Question: I have one table that looks like this
'''
head(reduced_nunn)
ln_maddison_pcgdp2000 ln_export_area ln_export_pop abs_latitude longitude
1 6.670766 7.967494 14.399250 8 17.54142
2 6.354370 1.140843 4.451658 16 29.88722
3 7.187657 8.304137 13.308970 6 2.34264
4 6.748760 6.413822 11.724290 12 -1.74292
5 8.377471 -2.302585 3.912023 24 23.82042
6 6.472346 1.171314 8.052058 4 20.48058
rain_min humid_max low_temp ln_coastline_area island_dum islam legor_fr legor_uk
1 0 78 14 <PHONE> 0 0 1 0
2 5 82 17 -4.<PHONE> 0 1 1 0
3 13 78 18 <PHONE> 0 13 1 0
4 0 67 9 -4.<PHONE> 0 42 1 0
5 0 74 -4 -4.<PHONE> 0 0 0 1
6 5 72 14 -4.<PHONE> 0 8 1 0
ln_avg_gold_pop ln_avg_oil_pop ln_avg_all_diamonds_pop atlantic_distance_minimum
1 -6.614335 0.643126 -1.701396 5.668760
2 -2.633923 -9.210340 -6.907755 10.626210
3 -13.815510 -3.531555 -6.907755 5.120652
4 -2.164328 -9.210340 -6.907755 4.774938
5 -3.705090 -9.210340 2.186849 5.686335
6 -3.316046 -9.210340 -1.849576 5.642056
indian_distance_minimum saharan_distance_minimum red_sea_distance_minimum
1 6.980571 4.925892 3.872354
2 2.570375 3.718742 2.215324
3 9.233961 2.834785 3.901736
4 9.299419 2.763519 4.239375
5 5.764575 5.856533 4.299600
6 8.772295 2.840084 2.293167
'''
I want to generate this table:

Which I did without too much trouble
'''
summarystats <- data.frame(
"Names" = as.vector(names(reduced_nunn)),
"Mean" = as.vector(sapply(reduced_nunn,mean)),
"Standard Deviation" = as.vector(sapply(reduced_nunn,sd)),
"Minimum" = as.vector(sapply(reduced_nunn,min)),
"Maximum" = as.vector(sapply(reduced_nunn,max)),
"Number of Observations" = as.vector(sapply(reduced_nunn,length)))
'''
However, I'm wondering if there is a way that I can use an apply function or something to avoid having to write 'as.vector(sapply(reduced_nunn,fun)' so many times. I can't think of a good way to do it. Can anyone think of anything?
The data is below
'''
> dput(reduced_nunn)
structure(list(ln_maddison_pcgdp2000 = c(6.670766, 6.35437, 7.187657,
6.74876, 8.377471, 6.472346, 7.189922, 7.01661, 7.702556, 6.364751,
7.482682, 7.005789, 7.934514, 7.979339, 6.436151, 8.265393, 7.154615,
6.349139, 6.796824, 6.523562, 8.981682, 6.927558, 6.741701, 7.750184,
7.405496, 7.885329, 6.559615, 6.73578, 7.266828, 6.924613, 9.273503,
6.520621, 8.24144, 6.22059, 7.052721, 6.721426, 6.898715, 7.267525,
5.937536, 6.760415, 7.111512, 7.865572, 8.75684, 6.049734, 6.35437,
8.420241, 6.261492, 6.669498, 8.32821, 5.384495, 6.50129, 7.154615
), ln_export_area = c(7.967494, 1.140843, 8.304137, 6.413822,
-2.302585, 1.171314, 5.096793, 4.944928, 5.623267, -2.302585,
-2.302585, -1.661718, 3.257355, <PHONE>, 7.078711, 4.62739,
8.818254, 7.26078, 7.561687, 8.518584, -<PHONE>, 4.99911, 4.113622,
1.61487, -2.302585, -2.302585, 5.363239, 6.520308, 6.659775,
5.072949, -2.302585, 6.968824, -1.465302, 2.752292, 7.690816,
-2.302585, 5.841245, 7.561687, 6.878126, 3.923764, -2.302585,
-2.302585, -2.302585, 6.023867, 8.536835, -2.302585, 6.338511,
2.959842, <PHONE>, 5.787438, 3.614361, 1.023552), ln_export_pop = c(14.39925,
4.451658, 13.30897, 11.72429, 3.912023, 8.052058, 10.8437, 10.33106,
12.39107, 3.912023, 3.912023, 4.703024, 9.961392, 5.477251, 12.99278,
11.69496, 13.69867, 12.8232, 12.20487, 13.78166, 4.560218, 10.44663,
10.01004, 9.503454, 3.912023, 3.912023, 11.35552, 13.05647, 12.70125,
12.87464, 3.912023, 12.33135, 7.080479, 9.695232, 12.08837, 3.912023,
11.95632, 12.91682, 11.47905, 10.37327, 3.912023, 3.912023, 3.912023,
12.87262, 13.28513, 3.912023, 12.10194, 7.543646, 7.011269, 11.76894,
10.893, 7.925018), abs_latitude = c(8, 16, 6, 12, 24, 4, 6, 4,
4, 11, 15, 11, 36, 28, 12, 0.2, 7, 10, 13, 12, 3, 2, 6, 32, 29,
33, 19, 14, 23, 18, 20, 15, 24, 13, 9, 2, 12, 14, 8, 5, 0.2,
26, 4, 12, 6, 36, 4, 0.2, 30, 7, 20, 19), longitude = c(17.54142,
29.88722, 2.34264, -1.74292, 23.82042, 20.48058, -5.55555, 12.74132,
15.2263, 43.49777, -24.04431, 42.57752, 2.63691, 29.87953, 39.61983,
11.79747, -1.20736, -10.93922, -15.38402, -14.96533, 10.34204,
37.85755, -9.3071, 18.04934, 28.2439, -6.35425, 46.72618, -3.54519,
35.58901, -10.34285, 57.79387, 34.30362, 17.21072, 9.3731, 8.10141,
29.91774, 30.04159, -14.46586, -11.79189, 45.93132, 6.68778,
31.49749, 55.37541, 18.66029, 0.97634, 9.56295, 34.81658, 32.38633,
25.14831, 23.65134, 27.81663, 29.87154), rain_min = c(0L, 5L,
13L, 0L, 0L, 5L, 41L, 23L, 0L, 69L, 0L, 0L, 0L, 0L, 5L, 3L, 15L,
3L, 0L, 0L, 5L, 15L, 31L, 0L, 8L, 0L, 8L, 0L, 13L, 0L, 0L, 0L,
0L, 0L, 25L, 7L, 0L, 0L, 3L, 0L, 0L, 20L, 69L, 0L, 15L, 3L, 0L,
46L, 8L, 3L, 0L, 0L), humid_max = c(78L, 82L, 78L, 67L, 74L,
72L, 82L, 75L, 71L, 78L, 73L, 74L, 66L, 41L, 73L, 79L, 77L, 87L,
78L, 74L, 95L, 62L, 95L, 72L, 42L, 72L, 71L, 73L, 67L, 69L, 74L,
66L, 35L, 68L, 80L, 83L, 41L, 74L, 82L, 80L, 79L, 81L, 78L, 72L,
77L, 64L, 56L, 72L, 67L, 73L, 71L, 57L), low_temp = c(14L, 17L,
18L, 9L, -4L, 14L, 15L, 14L, 12L, 19L, 13L, 17L, 0L, 1L, 0L,
17L, 15L, 17L, 7L, 13L, 17L, 5L, 13L, 1L, -9L, 0L, 1L, 8L, 7L,
7L, 10L, -1L, -4L, 8L, 16L, 12L, 5L, 12L, 19L, 15L, 13L, -5L,
19L, 8L, 15L, -1L, 8L, 12L, -2L, 14L, 4L, 0L), ln_coastline_area = c(<PHONE>,
-4.60517, <PHONE>, -4.60517, -4.60517, -4.60517, <PHONE>,
-<PHONE>, -<PHONE>, 5.054218, 5.478362, 2.65835, -<PHONE>,
<PHONE>, 4.529333, 1.194601, 0.813252, <PHONE>, 1.957224,
2.026835, 2.35459, -0.084053, 1.651772, <PHONE>, -4.60517,
1.414962, 2.107577, -4.60517, 1.124865, -<PHONE>, 4.555573,
-4.60517, <PHONE>, -4.60517, -<PHONE>, -4.60517, -1.079278,
<PHONE>, 1.723961, 1.55798, 5.383156, -4.60517, 6.983902, -4.60517,
-<PHONE>, 1.947651, <PHONE>, -4.60517, <PHONE>, -4.151253,
-4.60517, -4.60517), island_dum = c(0L, 0L, 0L, 0L, 0L, 0L, 0L,
0L, 0L, 1L, 1L, 0L, 0L, 0L, 0L, 0L, 0L, 0L, 0L, 0L, 0L, 0L, 0L,
0L, 0L, 0L, 0L, 0L, 0L, 0L, 1L, 0L, 0L, 0L, 0L, 0L, 0L, 0L, 0L,
0L, 1L, 0L, 1L, 0L, 0L, 0L, 0L, 0L, 0L, 0L, 0L, 0L), islam = c(0,
1, 13, 42, 0, 8, 20, 22, 1, 99, 0, 94, 99, 88, 32, 0.8, 16, 80,
94, 34, 0.5, 6, 14, 97, 0, 99, 3, 89, 13, 99, 13, 16, 0, 90,
45, 9, 73, 91, 39, 100, 0, 0, 0, 43, 12, 99, 33, 7, 1, 1, 0.3,
0), legor_fr = c(1L, 1L, 1L, 1L, 0L, 1L, 1L, 1L, 1L, 1L, 1L,
1L, 1L, 1L, 1L, 1L, 0L, 1L, 0L, 1L, 1L, 0L, 0L, 1L, 0L, 1L, 1L,
1L, 1L, 1L, 1L, 0L, 0L, 1L, 0L, 1L, 0L, 1L, 0L, 0L, 1L, 0L, 1L,
1L, 1L, 1L, 0L, 0L, 0L, 1L, 0L, 0L), legor_uk = c(0L, 0L, 0L,
0L, 1L, 0L, 0L, 0L, 0L, 0L, 0L, 0L, 0L, 0L, 0L, 0L, 1L, 0L, 1L,
0L, 0L, 1L, 1L, 0L, 1L, 0L, 0L, 0L, 0L, 0L, 0L, 1L, 1L, 0L, 1L,
0L, 1L, 0L, 1L, 1L, 0L, 1L, 0L, 0L, 0L, 0L, 1L, 1L, 1L, 0L, 1L,
1L), ln_avg_gold_pop = c(-6.614335, -2.633923, -13.81551, -2.164328,
-3.70509, -3.316046, -2.972711, -4.296489, -3.967561, -13.81551,
-13.81551, -13.81551, -13.81551, -13.81551, -3.805913, -1.654193,
<PHONE>, -<PHONE>, -13.81551, -13.81551, -13.81551, -5.279897,
-1.717547, -13.81551, -13.81551, -5.472521, -7.501954, -<PHONE>,
-5.648631, -1.444776, -13.81551, -13.81551, -<PHONE>, -5.203685,
-11.85755, -3.503525, -3.181087, -13.81551, -3.553395, -13.81551,
-13.81551, -13.81551, -13.81551, -13.81551, -13.81551, -13.81551,
-3.161444, -2.876623, 3.084304, -2.295242, -3.235008, <PHONE>
), ln_avg_oil_pop = c(0.643126, -9.21034, -3.531555, -9.21034,
-9.21034, -9.21034, -3.270892, -<PHONE>, 1.000878, -9.21034,
-9.21034, -9.21034, <PHONE>, -<PHONE>, -9.21034, 2.650107,
-5.899707, -9.21034, -9.21034, -9.21034, <PHONE>, -9.21034,
-9.21034, 3.235896, -9.21034, -7.77914, -9.21034, -9.21034, -9.21034,
-9.21034, -9.21034, -9.21034, -9.21034, -9.21034, <PHONE>,
-9.21034, -4.488462, -9.21034, -9.21034, -9.21034, -9.21034,
-9.21034, -9.21034, -9.21034, -9.21034, -<PHONE>, -9.21034,
-9.21034, -5.725029, -3.441503, -9.21034, -9.21034), ln_avg_all_diamonds_pop = c(-1.701396,
-6.907755, -6.907755, -6.907755, 2.186849, -1.849576, -4.228216,
-6.907755, -6.907755, -6.907755, -6.907755, -6.907755, -6.907755,
-6.907755, -6.907755, -2.165953, -2.239469, -3.673854, -6.907755,
-6.907755, -6.907755, -6.907755, -2.123542, -6.907755, -3.637529,
-6.907755, -6.907755, -6.907755, -6.907755, -6.907755, -6.907755,
-6.907755, <PHONE>, -6.907755, -6.907755, -6.907755, -6.907755,
-6.907755, -1.536141, -6.907755, -6.907755, -4.457984, -6.907755,
-6.907755, -6.907755, -6.907755, -4.186928, -6.907755, -1.201608,
-0.68398, -6.907755, -5.543311), atlantic_distance_minimum = c(5.66876,
10.62621, 5.120652, 4.774938, 5.686335, 5.642056, 4.185696, 5.642056,
5.527229, 10.13065, 3.646842, 14.40755, 6.559232, 16.39266, 12.58899,
5.531399, 4.772588, 3.719985, 3.888797, 3.795674, 5.577306, 11.08334,
3.776146, 8.422357, 7.202152, 5.793966, 9.686486, 3.897489, 9.264256,
4.42371, 10.3101, 9.266991, 5.682842, 5.158515, 5.224331, 10.7538,
15.25287, 3.897721, 3.705474, 12.05779, 5.196697, 8.290959, 11.45741,
5.581032, 4.92623, 7.479859, 10.59497, 10.99569, 6.765942, 5.712497,
9.027167, 9.027167), indian_distance_minimum = c(6.980571, 2.570375,
9.233961, 9.299419, 5.764575, 8.772295, 9.457085, 8.772295, 7.923528,
1.754229, 11.59978, 2.682206, 14.91231, 4.667312, 2.705884, 8.366795,
9.299526, 10.26924, 10.79257, 10.63111, 8.556146, 2.704583, 9.777017,
16.77543, 3.035, 13.67561, <PHONE>, 10.79005, 2.185373, 11.9143,
<PHONE>, 2.183153, 5.792154, 9.223114, 9.150605, 2.622741,
3.527528, 10.79068, 10.18761, 2.358296, 8.474005, 2.622083, 1.742192,
8.875547, 9.258235, 15.83294, 2.558215, 2.699154, 3.457205, 7.643048,
2.388914, 2.388914), saharan_distance_minimum = c(4.925892, 3.718742,
2.834785, 2.763519, 5.856533, 2.840084, 3.353074, 3.002548, 3.697363,
4.845693, 3.481602, 2.350743, <PHONE>, <PHONE>, 2.543248,
3.70284, 3.174178, 3.245414, 3.171976, 3.284617, 3.462215, 3.358859,
3.594752, <PHONE>, 6.637325, 1.022596, 5.731615, 2.262917,
5.267768, 2.255257, 6.273852, 4.820801, 5.980785, 1.768215, 2.641684,
3.567813, 1.827123, 3.034838, 3.473508, 3.090304, 3.6702, 6.294675,
4.635344, 1.879364, 3.009106, <PHONE>, 4.05628, 3.203552, 6.583775,
3.747742, 4.848526, 5.453967), red_sea_distance_minimum = c(3.872354,
2.215324, 3.901736, 4.239375, 4.2996, 2.293167, 4.793966, 3.051031,
3.227007, 2.609506, 6.465437, <PHONE>, 3.654165, 1.112658,
<PHONE>, 3.528861, 4.332308, 5.258811, 5.637868, 5.633392,
3.515037, 1.36133, 5.2275, 2.151154, 4.845831, 4.570611, 3.453547,
4.310751, 3.298301, 4.973302, 3.883714, 2.922141, 4.685066, 2.953876,
3.314152, 2.101732, 0.983083, 5.518319, 5.409636, <PHONE>,
3.932184, 4.422592, 2.252856, 2.026491, 4.084906, 3.20461, 2.18672,
1.649949, 4.89507, 2.686999, 3.253377, 3.695537)), .Names = c("ln_maddison_pcgdp2000",
"ln_export_area", "ln_export_pop", "abs_latitude", "longitude",
"rain_min", "humid_max", "low_temp", "ln_coastline_area", "island_dum",
"islam", "legor_fr", "legor_uk", "ln_avg_gold_pop", "ln_avg_oil_pop",
"ln_avg_all_diamonds_pop", "atlantic_distance_minimum", "indian_distance_minimum",
"saharan_distance_minimum", "red_sea_distance_minimum"), class = "data.frame", row.names = c(NA,
-52L))
'''
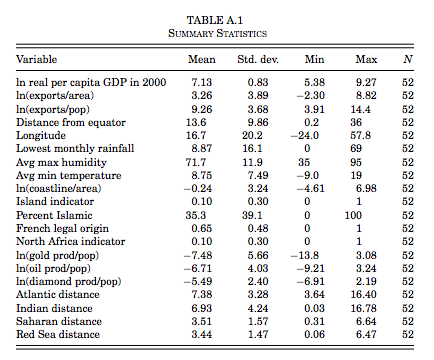
Answer: You asked about making a function.
Looking at your code, there is repetitive use of 'as.vector(sapply(DATA, FUNC))' where 'DATA=reduced_nunn' and 'FUNC' varies depending on the column.
You might write a function for this as:
'myCol<-function(f,data=reduced_nunn){ as.vector(sapply(data, f)) }'
Note the default value for data that can be overridden with a 2nd parameter.
Then you would use it like this:
'''
summarystats <- data.frame(
"Names" = as.vector(names(reduced_nunn)),
"Mean" = myCol(mean),
"Standard Deviation" = myCol(sd),
"Minimum" = myCol(min),
"Maximum" = myCol(max),
"Number of Observations" = mycol(length)
)
'''
Then you might think, this is also repetitive...and write
'''
mySummary<-function(data=reduced_nunn,
cols=c(
c("Mean",mean),
c("Standard Deviation", sd),
c("Minimum", min),
c("Maximum", max),
c("Number of Observations", length)
)){
DF <- data.frame("Names"=as.vector(names(data)));
appendMyCol<-function(pair){ DF[,pair[0]]<<-myCol(pair[1],data) }
sapply(cols, appendMyCol)
DF
}
'''
And then you can just write
'summarystats <- mySummary()'
and if you want to change the configuration, supply cols to the mySummary() function or change the default.
But... this later method is actually longer and a bit more complex in my opinion, and the simpler repetitive 'myCol' approach is equally readable.
I haven't tested this code on your data. Please let me know if it works for you.
Note: '<<-' modifies variables in the parent scope.